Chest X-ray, AP view. Patient: 21 years old, sex F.
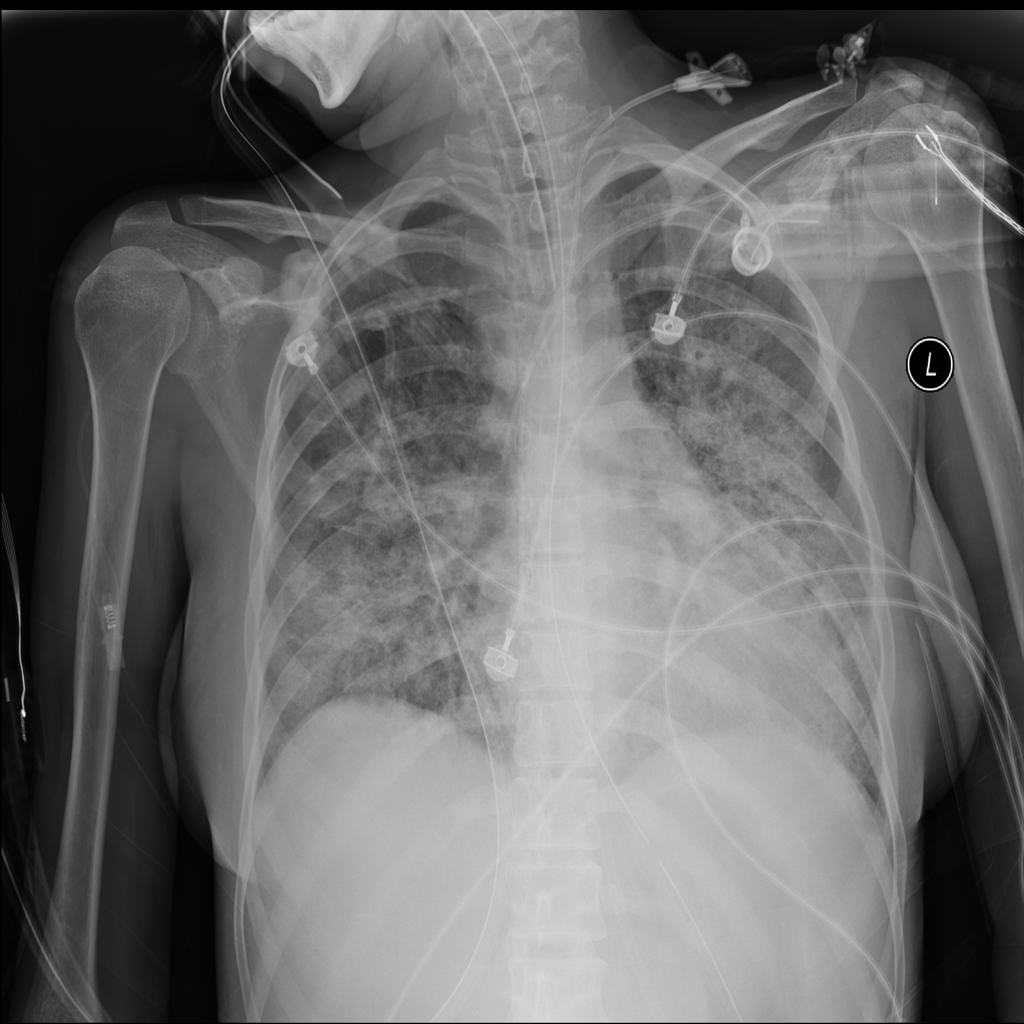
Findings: No Finding